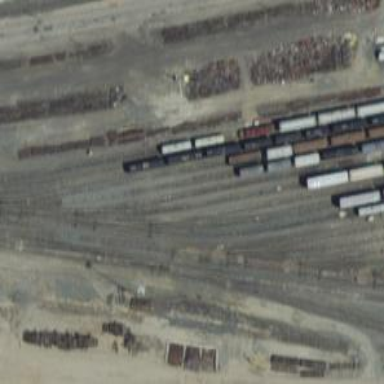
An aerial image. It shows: Railway yard in service.